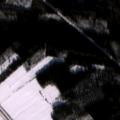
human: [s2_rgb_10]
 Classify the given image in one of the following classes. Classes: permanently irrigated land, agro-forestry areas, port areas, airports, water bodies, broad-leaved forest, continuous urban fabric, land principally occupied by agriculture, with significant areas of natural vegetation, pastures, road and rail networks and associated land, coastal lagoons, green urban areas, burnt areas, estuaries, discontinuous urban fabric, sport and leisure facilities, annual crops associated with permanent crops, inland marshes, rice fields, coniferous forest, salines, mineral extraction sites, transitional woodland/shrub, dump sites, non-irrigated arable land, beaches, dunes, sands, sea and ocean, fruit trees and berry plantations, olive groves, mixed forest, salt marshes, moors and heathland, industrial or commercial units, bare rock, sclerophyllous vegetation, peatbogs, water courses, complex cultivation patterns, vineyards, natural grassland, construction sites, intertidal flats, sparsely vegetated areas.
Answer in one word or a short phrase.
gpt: non-irrigated arable land, coniferous forest, mixed forest